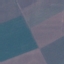
Land use / land cover class: AnnualCrop